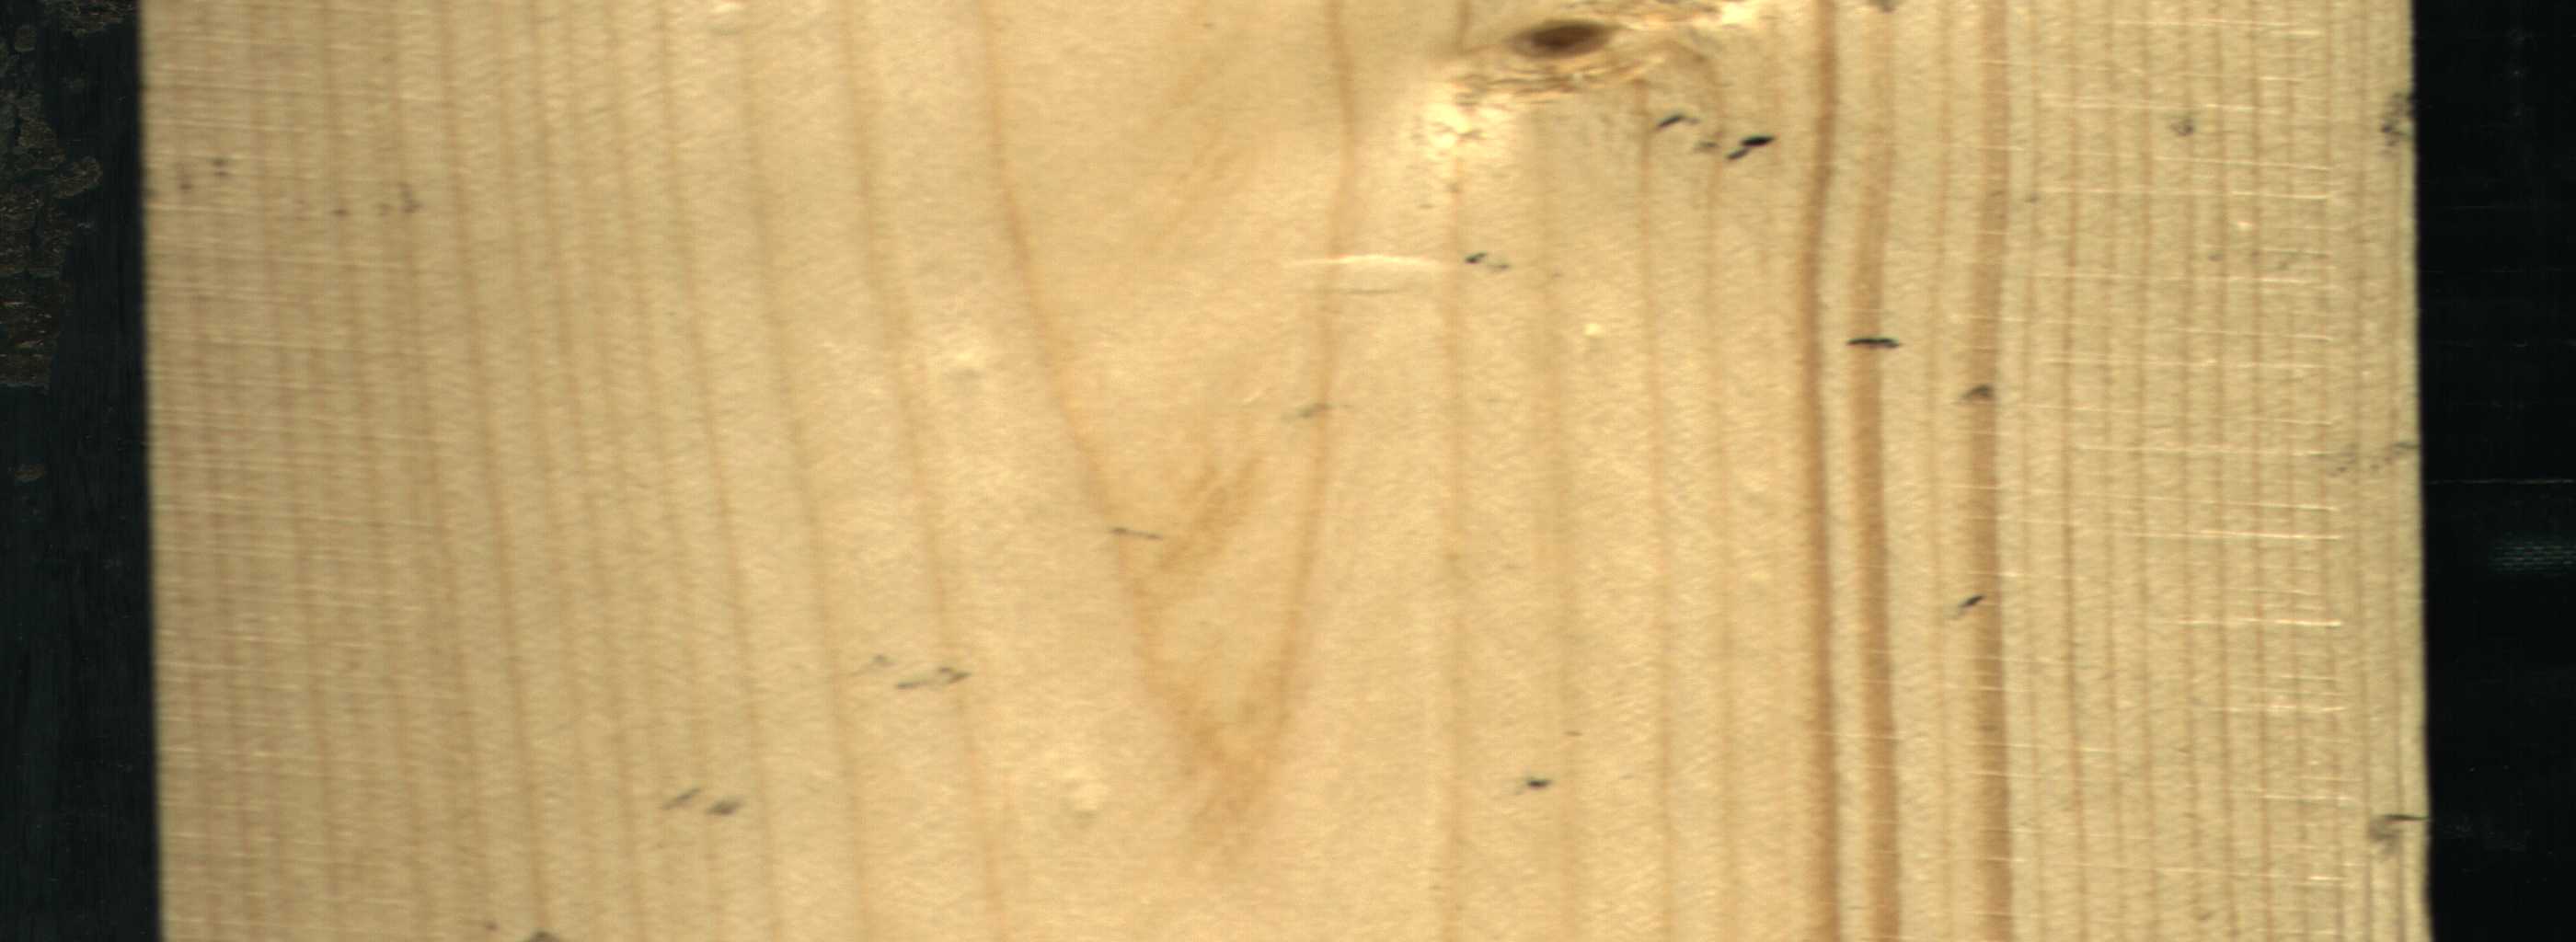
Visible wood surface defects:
Live_Knot